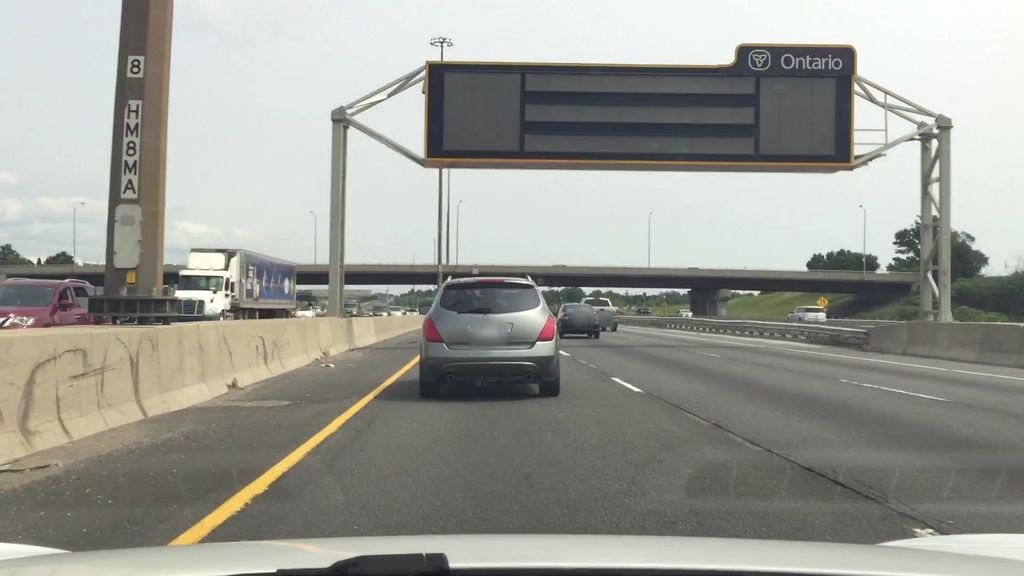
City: toronto